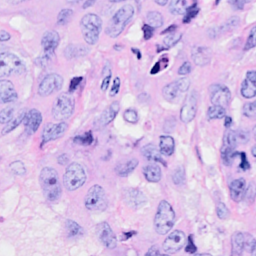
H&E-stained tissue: Breast